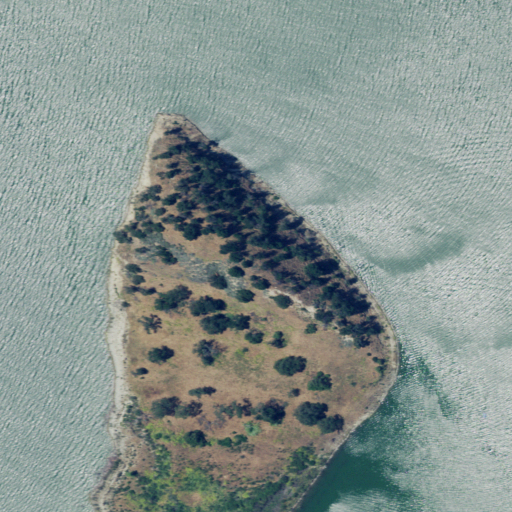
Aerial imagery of island in California named Arrowhead Island containing open water, shrub, grassland, and herbaceous wetlands